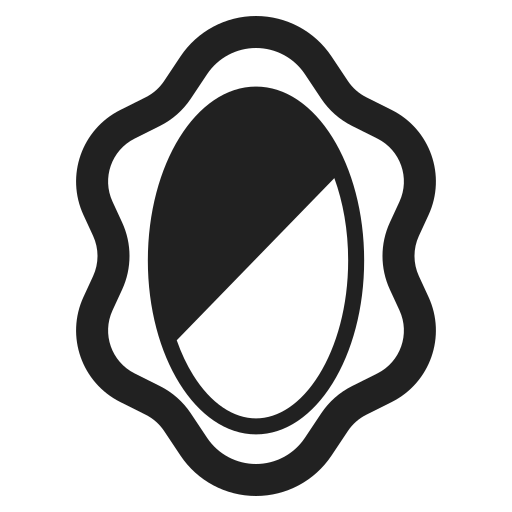
mirror high contrast